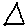
Label: triangle